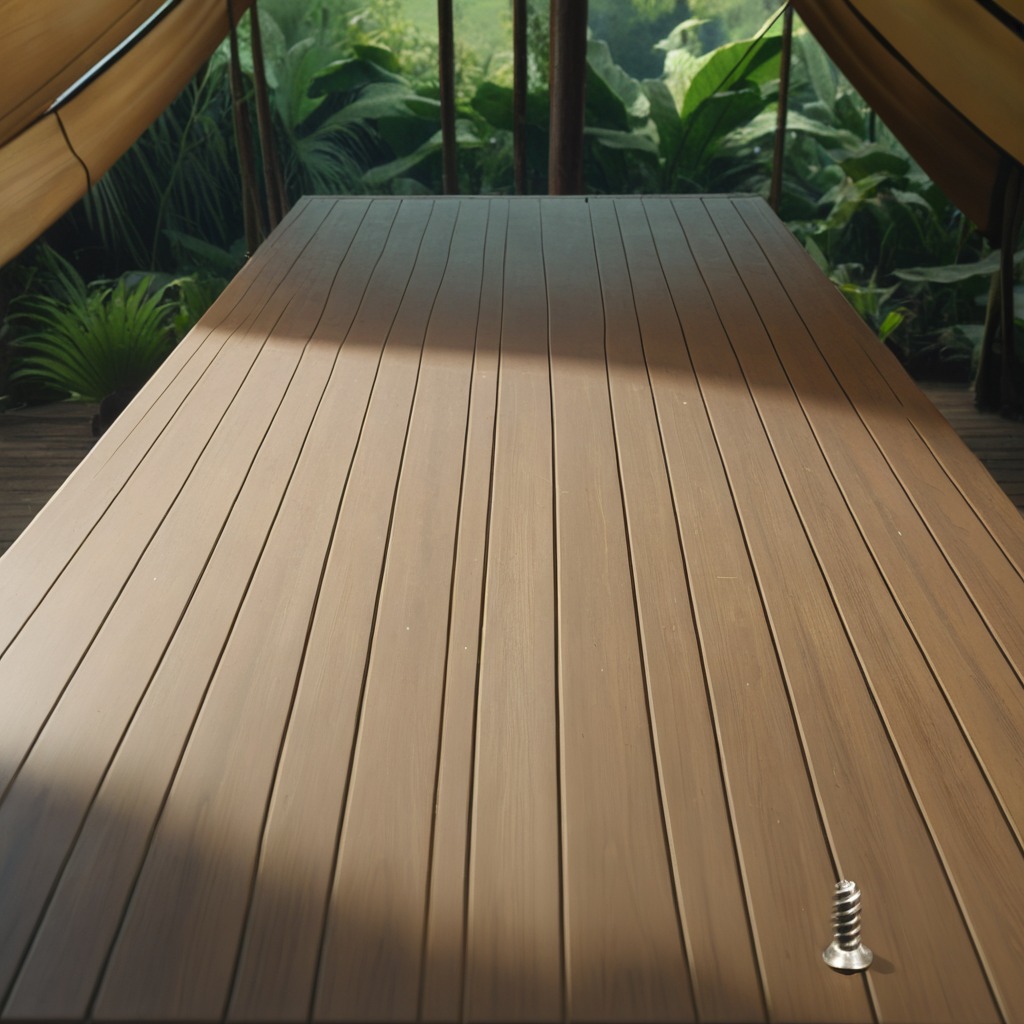
A metal screw is lying on the wooden table in a jungle field workshop tent.